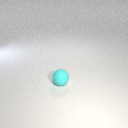
small cyan rubber sphere